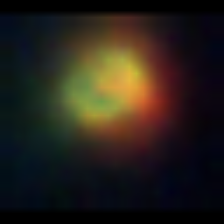
Taxon: NanoPlankton
Group: Other